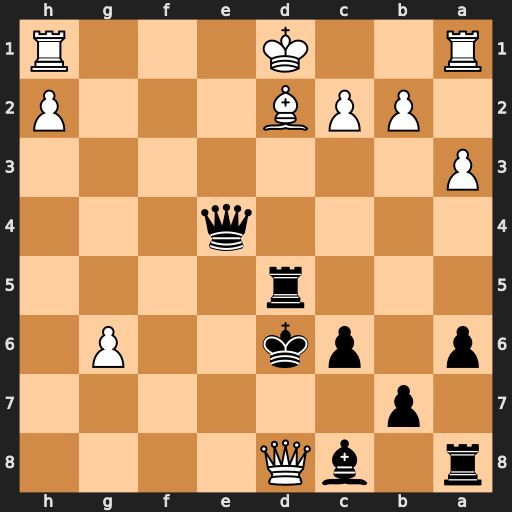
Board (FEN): r1bQ4/1p6/p1pk2P1/3r4/4q3/P7/1PPB3P/R2K3R
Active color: b
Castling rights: -
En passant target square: -
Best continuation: Bd7 Qf6+ Kc7 Rf1 Bf5